Question: As you can see in the image at the bottom, the column is getting snipped.
<URL>
Here is my code:
'''
.dress-gallery {
position: relative;
background: #FEFEFE;
border: 2px solid #FAFAFA;
box-shadow: 0 1px 2px rgba(34, 25, 25, 0.4);
margin-top: 1em;
-webkit-column-break-inside: avoid; /* Chrome, Safari, Opera */
-moz-column-break-inside: avoid; /* Firefox */
column-break-inside: avoid; /* IE 10+ */
.price {
font-size: 0.8em;
padding-left: 0.5em;
font-weight: bold;
color: #333;
}
.retailer {
font-size: 0.8em;
margin: 0.15em 0.5em;
clear: both;
}
.list-count {
padding-left: 0.5em;
font-size: 0.8em;
}
.list-name {
font-size: 0.8em;
margin: 0.15em 0.5em;
clear: both;
}
}
.dress-gallery:hover .image-overlay {
display: block;
}
.image-overlay {
position: absolute;
top: 0;
width: 100%;
height: 100%;
background-color: rgba(255,255,255,0.5);
display: none;
text-align: center;
}
'''
HTML:
'''
<div class="dress-gallery" style="-webkit-column-break-inside:avoid;">
<a href="#">
<img src="image.png" />
</a>
<div class="image-overlay">
<div class="overlay-buttons">
<a href="#">View</a>
<a href="#">Buy</a>
</div>
</div>
<span class="price">$127.00 USD</span>
<span class="retailer pull-right">Revolve Clothing</span>
</div>
'''
I have found a solution to change the .dress-gallery to display as an inline-block. But since the image-overlay must need the position of dress-gallery to be relative, it won't position correctly.

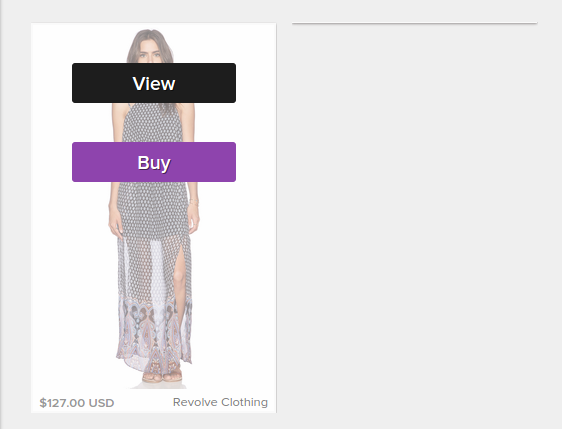
Answer: Try removing the column-gap and moving to a flexbox model:
<URL>
css
'''
#column-gallery {
padding: 1em 2em;
background-color: #efefef;
display: -ms-flexbox;
display: -webkit-flex;
display: flex;
-webkit-flex-direction: column;
-ms-flex-direction: column;
flex-direction: column;
-webkit-flex-wrap: wrap;
-ms-flex-wrap: wrap;
flex-wrap: wrap;
-webkit-align-content: flex-start;
-ms-flex-line-pack: start;
align-content: flex-start;
-webkit-align-items: flex-start;
-ms-flex-align: start;
align-items: flex-start;
outline: none;
'''
I used the referenced fiddle from @maryisdead, and that led me here: <URL>
From that questions accepted answer, I used their fiddle:
<URL>
When I copied it into yours on FF it seemed to work. You'll still have to adjust for your specific needs and image size, but the wrap is now gone.